Question: I got this chart in line chart of google api.

Here i'm trying to display the point value in above the point. so i'm using annotation. Here how to remove annotation tick mark in between the points(23 & 2008, 145 & 2009...) in google api chart.
'''
<script type="text/javascript">
google.load("visualization", "1", {packages: ["corechart"]});
google.setOnLoadCallback(drawChart);
function drawChart() {
var data = new google.visualization.DataTable();
data.addColumn('string', 'Year');
data.addColumn({type: 'number', role: 'annotation'});
data.addColumn('number', 'Sales');
data.addRows([
['2008', 23, 54],
['2009', 145, 55],
['2010', 245, 56],
['2011', 350, 57]
]);
var options = {
width: 400,
height: 200,
pointSize: 4,
legend: {position: 'none'},
chartArea: {
left: 0,
top: 60,
width: 400,
height: 50},
vAxis: {
baselineColor: '#fff',
gridlines: {color: 'transparent'},
maxValue:'58',
minValue:'52'
},
tooltip: {trigger: 'none'},
annotation: {
1: {
style: 'default'
}
}
};
var chart = new google.visualization.LineChart(document.getElementById('chart_div'));
chart.draw(data, options);
}
</script>
'''
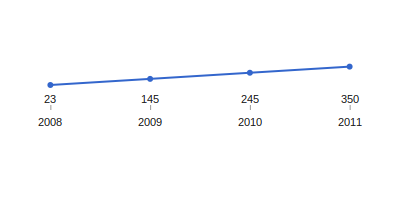
Answer: It seems it's not possible to do that using API.
Those 4 ticks are presented as SVG elements:
'''
<g>
<rect x="50.375" y="105" width="1" height="5" stroke="none" stroke-width="0" fill="#999999"></rect>
<rect x="150.125" y="105" width="1" height="5" stroke="none" stroke-width="0" fill="#999999"></rect>
<rect x="249.875" y="105" width="1" height="5" stroke="none" stroke-width="0" fill="#999999"></rect>
<rect x="349.625" y="105" width="1" height="5" stroke="none" stroke-width="0" fill="#999999"></rect>
</g>
'''
and there is nothing special to hook on to change it. Using for example CSS rule 'display: none'
You can do something like this:
'''
var rectTags = document.getElementsByTagName("rect");
function drawChart() {
...
chart.draw(data, options);
for (var i = 0; i < rectTags.length; i++) {
if (rectTags[i].hasAttribute("width")) {
var width = rectTags[i].getAttribute("width");
if (parseInt(width) == 1) {
rectTags[i].setAttribute("width", 0);
}
}
}
...
'''

But you can use this solution only in case you have no other 'rect' elements with 'width' 1. So, you can do additional check if 'rectTags' is the same as number of data raws.
See <URL>
This example uses SVG and it won't work with IE7/IE8. See <URL>